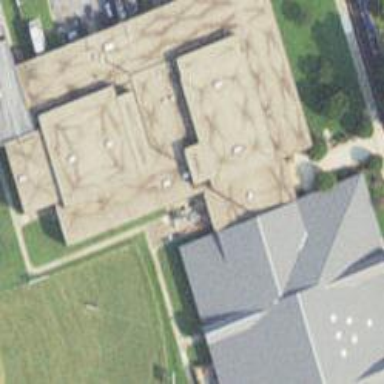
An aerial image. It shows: School building.